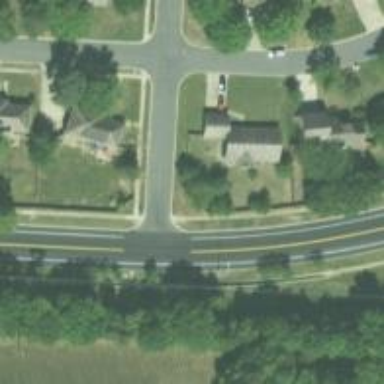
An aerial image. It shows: Unmarked crossing on the road.